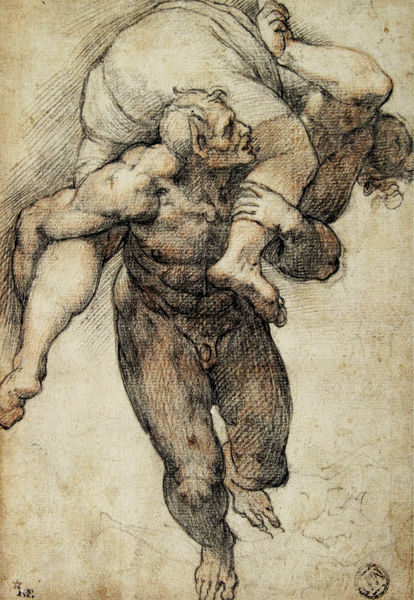
Titel: Ein Dämon trägt einen Mann
Künstler: Federico Zuccari
Standort: Paris
Institution: Musée du Louvre, Cabinet des dessins
Schlagwörter: akt, hand, körper, mann, nackt, menschen, braun, frau, mund, männer, nase, ohr, profil, schwarz, skizze, zeichnung, tuch, hose, arm, arme, gesicht, tragen, bild, hände, signatur, haare, paar, spitzen, kinn, lippen, schulter, schultern, beine, bein, füße, laufen, schwer, grafik, graphik, muskeln, geschlecht, knie, schenkel, zehen, penis, fuss, hinten, barfuß, druck, jungfrau, schraffur, radierung, stich, raub, koloriert, stempel, entwurf, teufel, satyr, faun, entführung, frauenraub, kupferstich, kräftig, nakct, geschultert, brtust, troll, spitzohr, huckepack, sabinerinnen, abschleppen, po, zeichnung#, muskelnm, schuldter